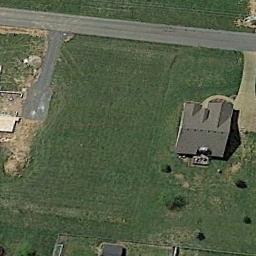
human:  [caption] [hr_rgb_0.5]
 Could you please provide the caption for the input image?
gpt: The sparse residential is on the grass next to a road .

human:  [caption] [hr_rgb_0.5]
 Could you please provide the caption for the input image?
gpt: In a sparse residential area there is a grey house surrounded by grass and a road .

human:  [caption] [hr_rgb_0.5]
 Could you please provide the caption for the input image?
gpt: One road is next to the sparse residential .

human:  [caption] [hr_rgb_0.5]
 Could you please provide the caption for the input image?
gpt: There are several houses on one side of the highway .

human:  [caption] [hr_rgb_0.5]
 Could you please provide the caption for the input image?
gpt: A sparse residential area with a black building on the green meadow .